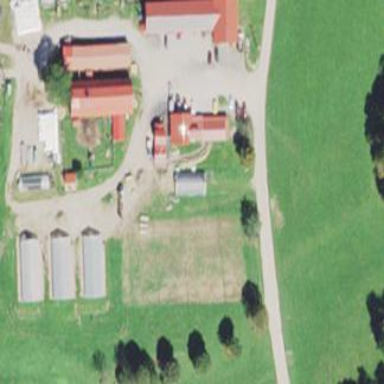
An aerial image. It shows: Farmyard with agricultural land use.